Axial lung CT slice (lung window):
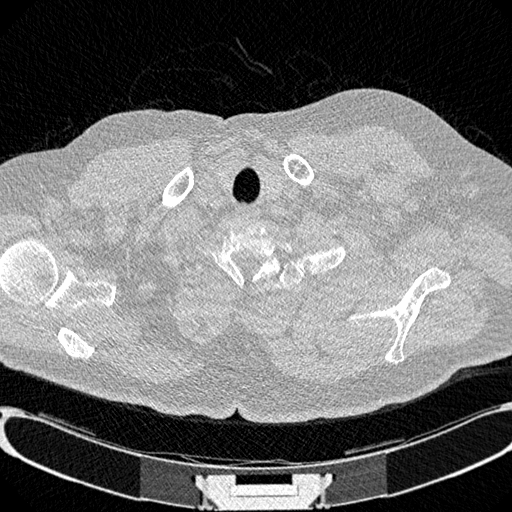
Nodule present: no